Aerial crown-view tile of a tropical tree (Barro Colorado Island, Panama), acquired 20240918:
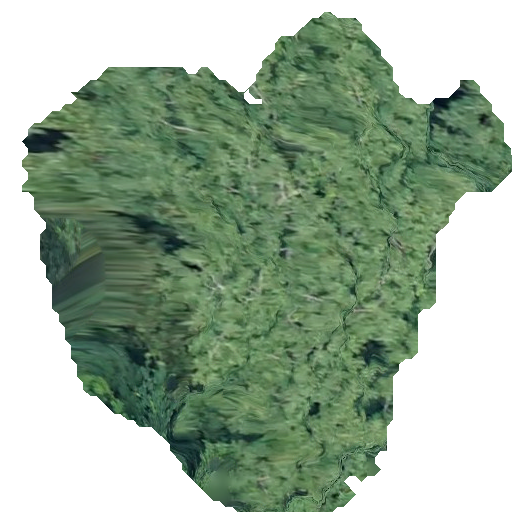
Species: Spondias mombin
GBIF accepted scientific name: Spondias mombin
Crown area: 244.575 m²